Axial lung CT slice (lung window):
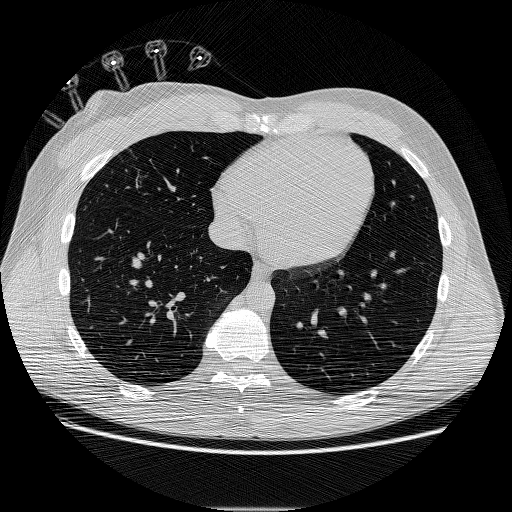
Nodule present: no